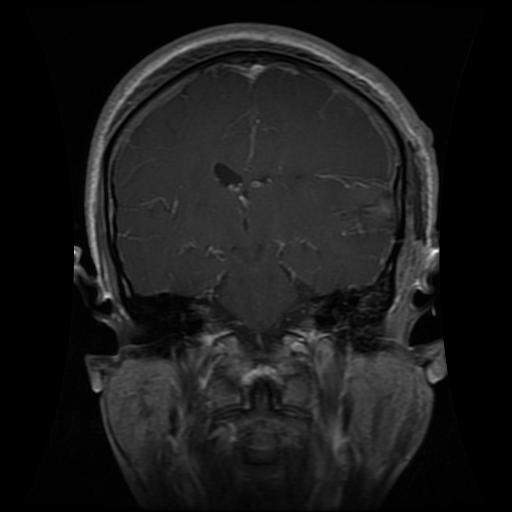
Label: glioma